Question: Trying to get signalr up and running.
I keep getting 2 errors back from the server:
1. GET negotitate url returns 500 Internal Server Error
2. XMLHttpRequest cannot load http://localhost:10772//signalr/negotiate ... No 'Access-Control-Allow-Origin' header is present on the requested resource. Origin 'http://localhost:3000' is therefore not allowed access. The response had HTTP status code 500.
Screenshot provided.
Any ideas?

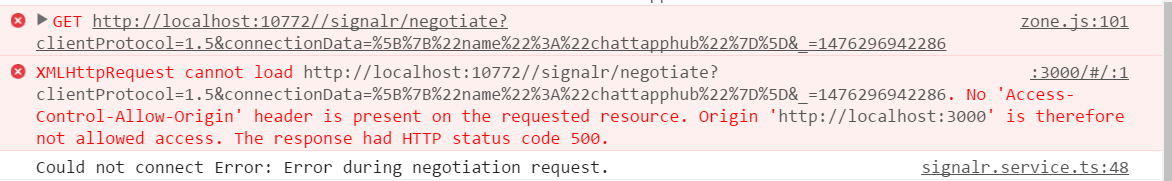
Answer: OK, found it out myself. Spelling error.
The name of the hub mentioned was incorrect.
changed:
'var proxy = this.connection.createHubProxy('chattAppHub');'
to:'var proxy = this.connection.createHubProxy('ChatAppHub');'
In the backend:
public class ChatAppHub : Hub ...
inside startup.cs
'var hubConfiguration = new HubConfiguration(); hubConfiguration.EnableDetailedErrors = true; appBuilder.MapSignalR(hubConfiguration); appBuilder.UseCors(Microsoft.Owin.Cors.CorsOptions.AllowAll);'